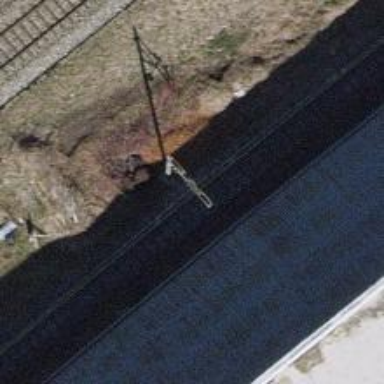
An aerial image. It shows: Catenary mast for power lines.